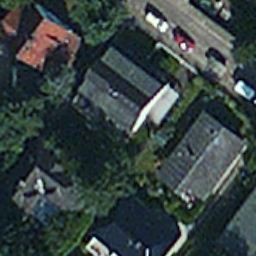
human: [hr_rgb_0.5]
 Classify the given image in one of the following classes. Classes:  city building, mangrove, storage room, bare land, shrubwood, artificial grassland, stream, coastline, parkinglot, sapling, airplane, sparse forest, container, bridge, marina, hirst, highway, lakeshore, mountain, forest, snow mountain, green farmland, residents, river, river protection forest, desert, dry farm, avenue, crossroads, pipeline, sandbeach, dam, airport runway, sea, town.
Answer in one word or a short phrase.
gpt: residents